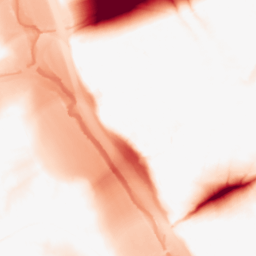
Category: morphological
Decomposition family: tophat
Decomposition parameters: size: 50
mode: black
Upsampling method: linear_exact
Upsampling parameters: scale: 4
Upsampling scale: 4